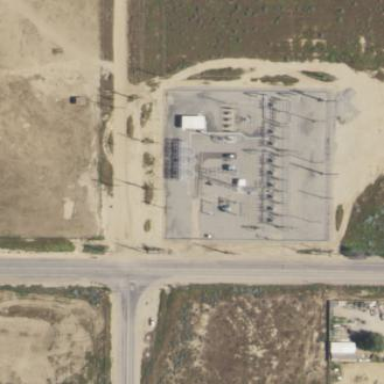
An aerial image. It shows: Power substation.